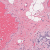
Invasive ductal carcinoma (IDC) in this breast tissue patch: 0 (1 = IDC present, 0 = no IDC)